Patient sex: M
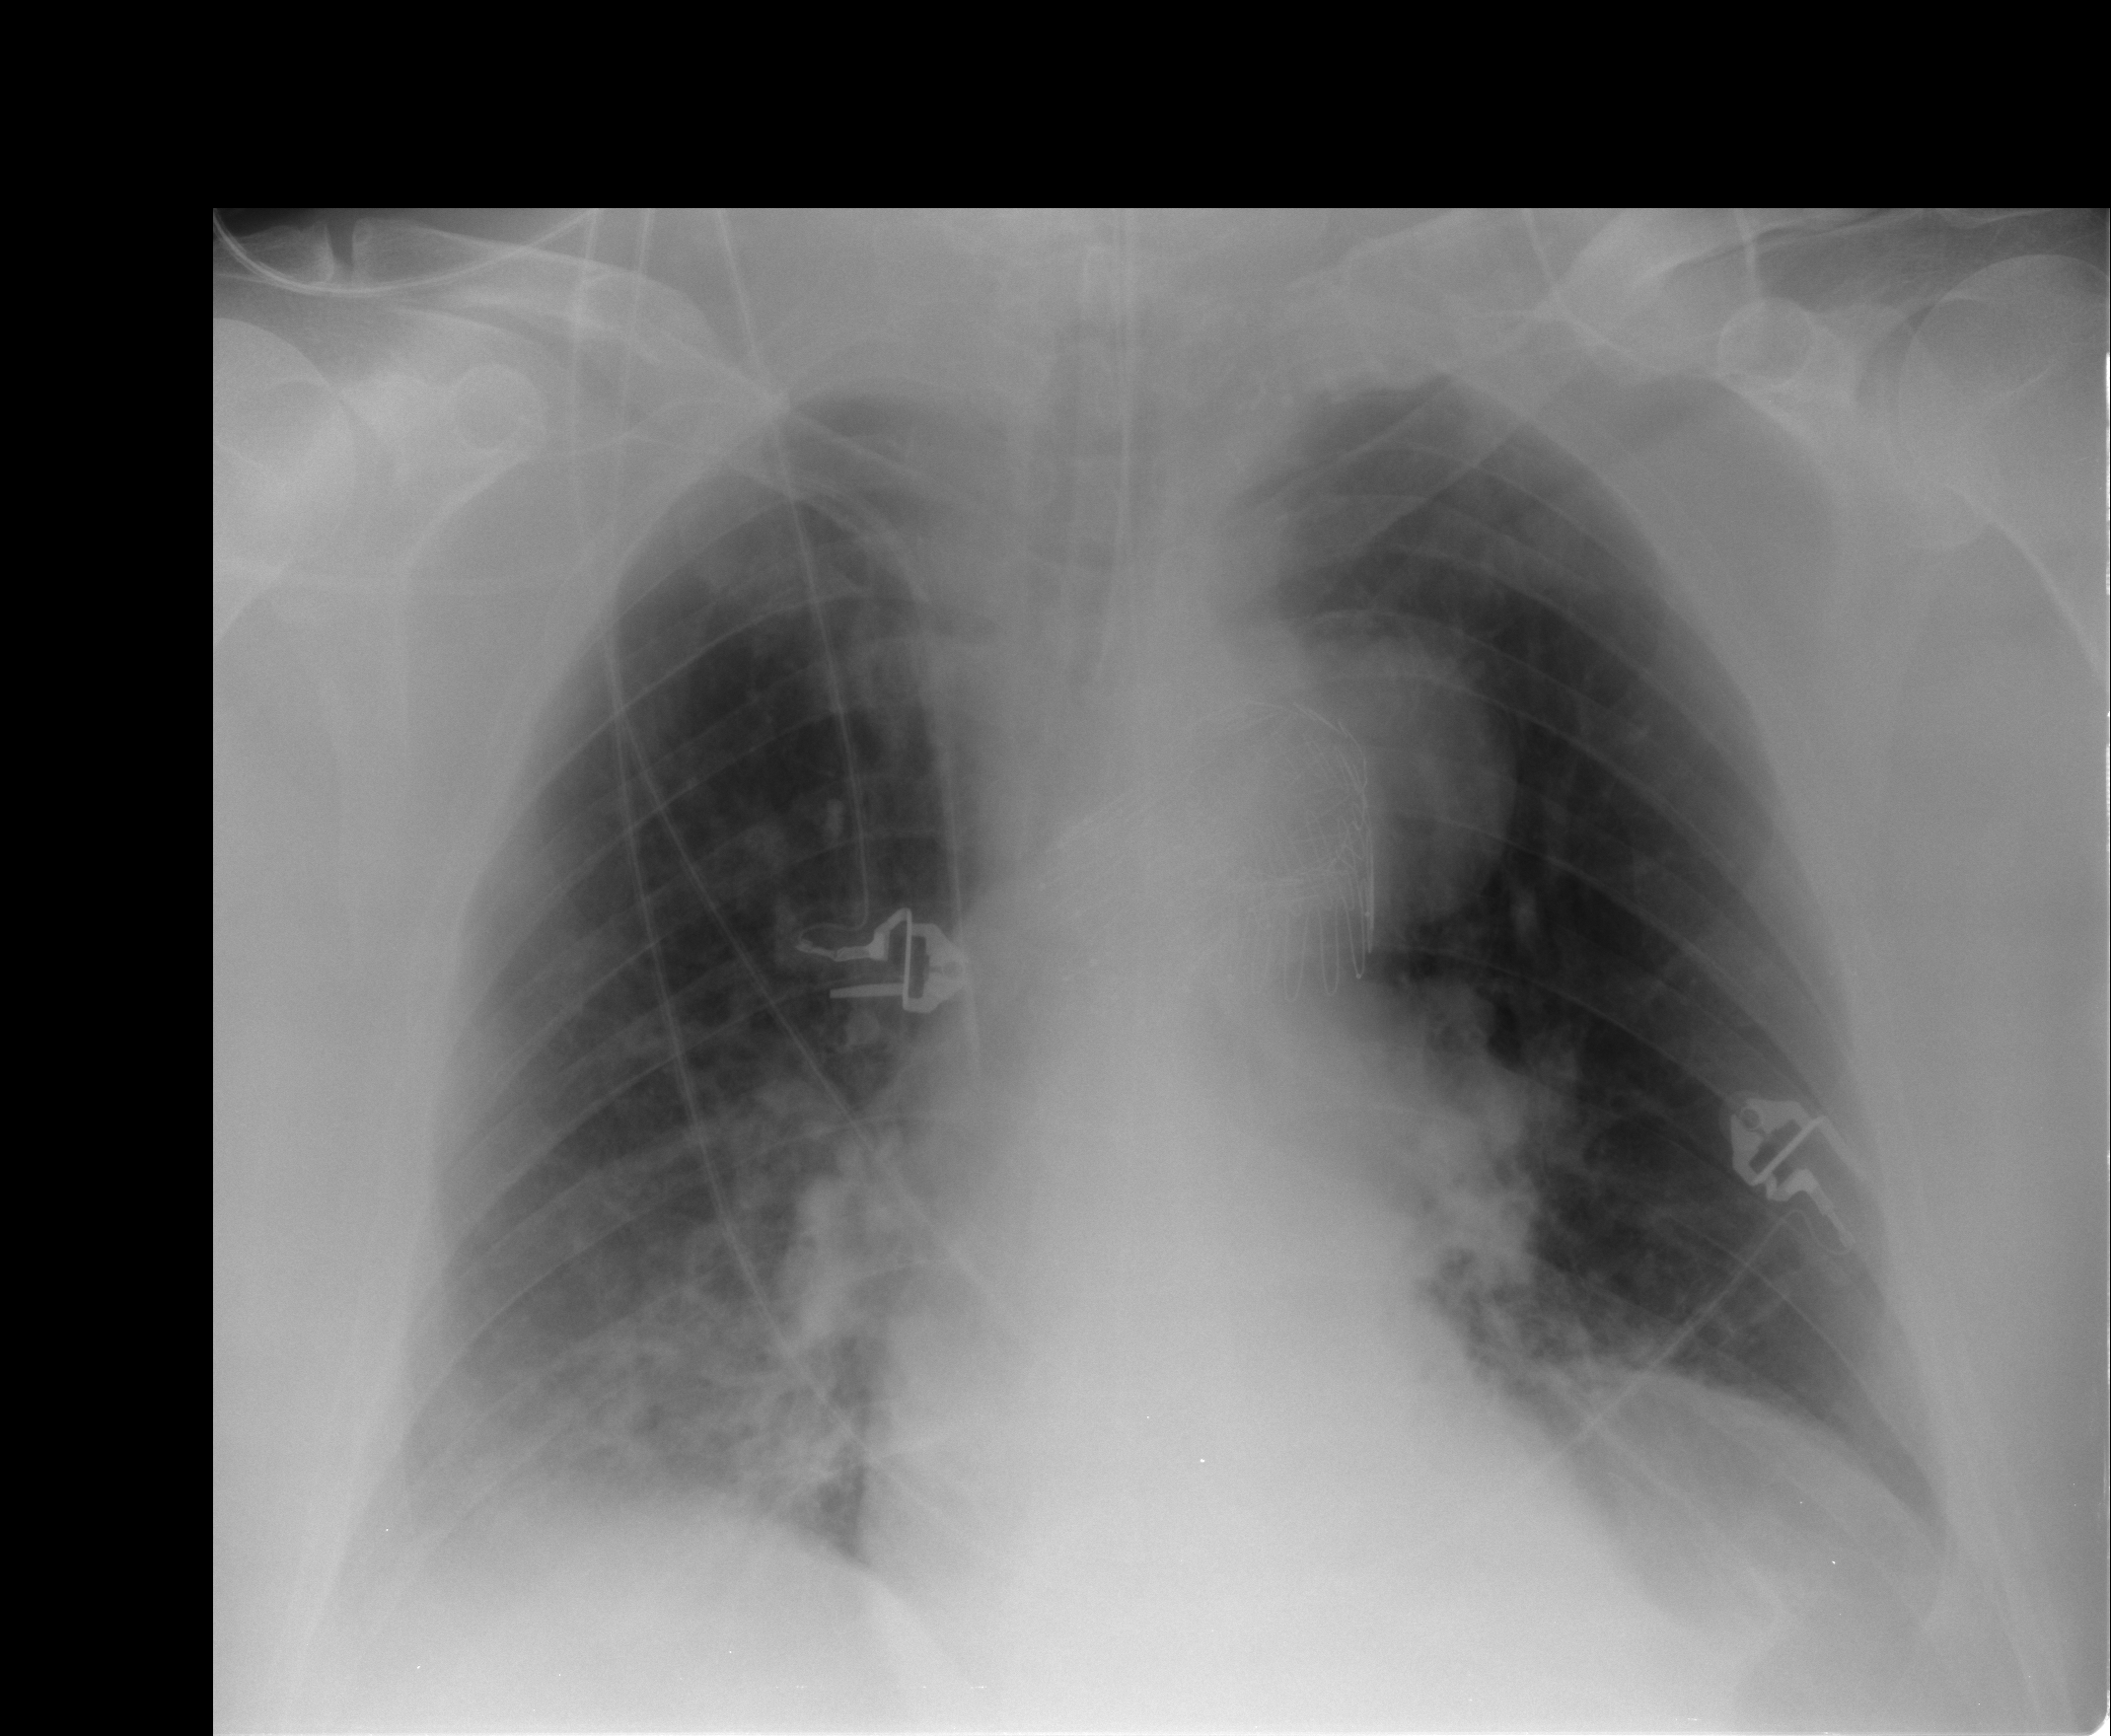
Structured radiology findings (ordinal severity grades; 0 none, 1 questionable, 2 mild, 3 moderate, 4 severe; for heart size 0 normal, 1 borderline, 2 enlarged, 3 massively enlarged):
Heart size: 0
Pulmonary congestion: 2
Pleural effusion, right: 1
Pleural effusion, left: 2
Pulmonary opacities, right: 0
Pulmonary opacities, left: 0
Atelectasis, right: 2
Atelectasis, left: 2